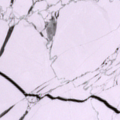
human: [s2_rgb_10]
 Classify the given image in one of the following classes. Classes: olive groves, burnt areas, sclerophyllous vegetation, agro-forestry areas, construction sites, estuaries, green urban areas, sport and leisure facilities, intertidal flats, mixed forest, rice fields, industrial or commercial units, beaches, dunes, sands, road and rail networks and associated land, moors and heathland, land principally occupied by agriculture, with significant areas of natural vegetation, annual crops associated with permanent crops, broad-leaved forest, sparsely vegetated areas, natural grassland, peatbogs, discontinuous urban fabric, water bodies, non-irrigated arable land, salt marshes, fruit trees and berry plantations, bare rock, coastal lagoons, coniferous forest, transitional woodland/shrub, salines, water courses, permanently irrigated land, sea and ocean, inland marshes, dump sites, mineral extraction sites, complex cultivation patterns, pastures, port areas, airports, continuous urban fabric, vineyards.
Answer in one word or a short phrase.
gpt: sea and ocean